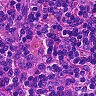
Metastatic tissue present: no